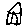
Label: house